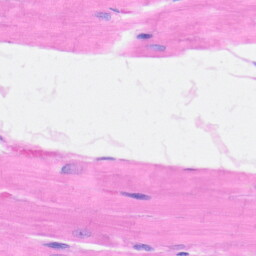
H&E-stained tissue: Heart